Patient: sex M, age 32
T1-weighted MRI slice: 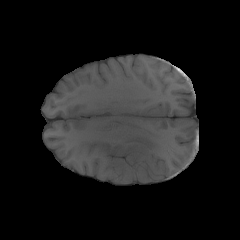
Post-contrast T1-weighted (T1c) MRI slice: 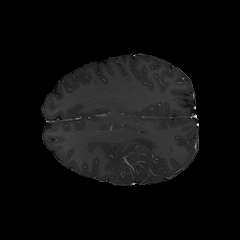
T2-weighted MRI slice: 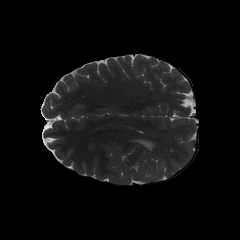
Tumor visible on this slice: yes
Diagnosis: Astrocytoma, IDH-mutant
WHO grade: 2